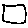
Label: square